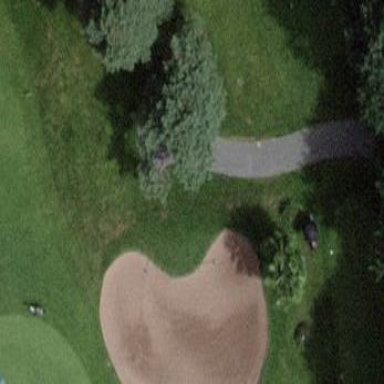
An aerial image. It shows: Bunker on golf course.